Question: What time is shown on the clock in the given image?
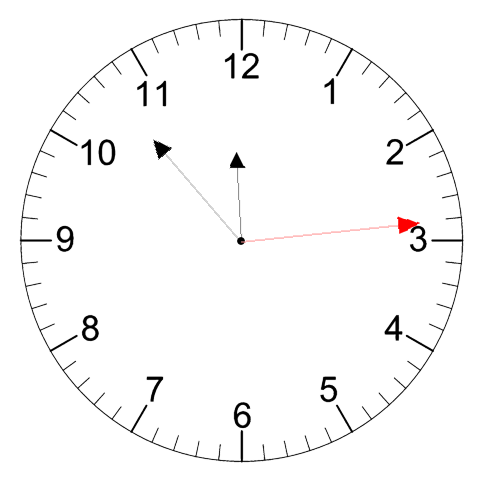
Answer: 11:53:14